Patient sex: F
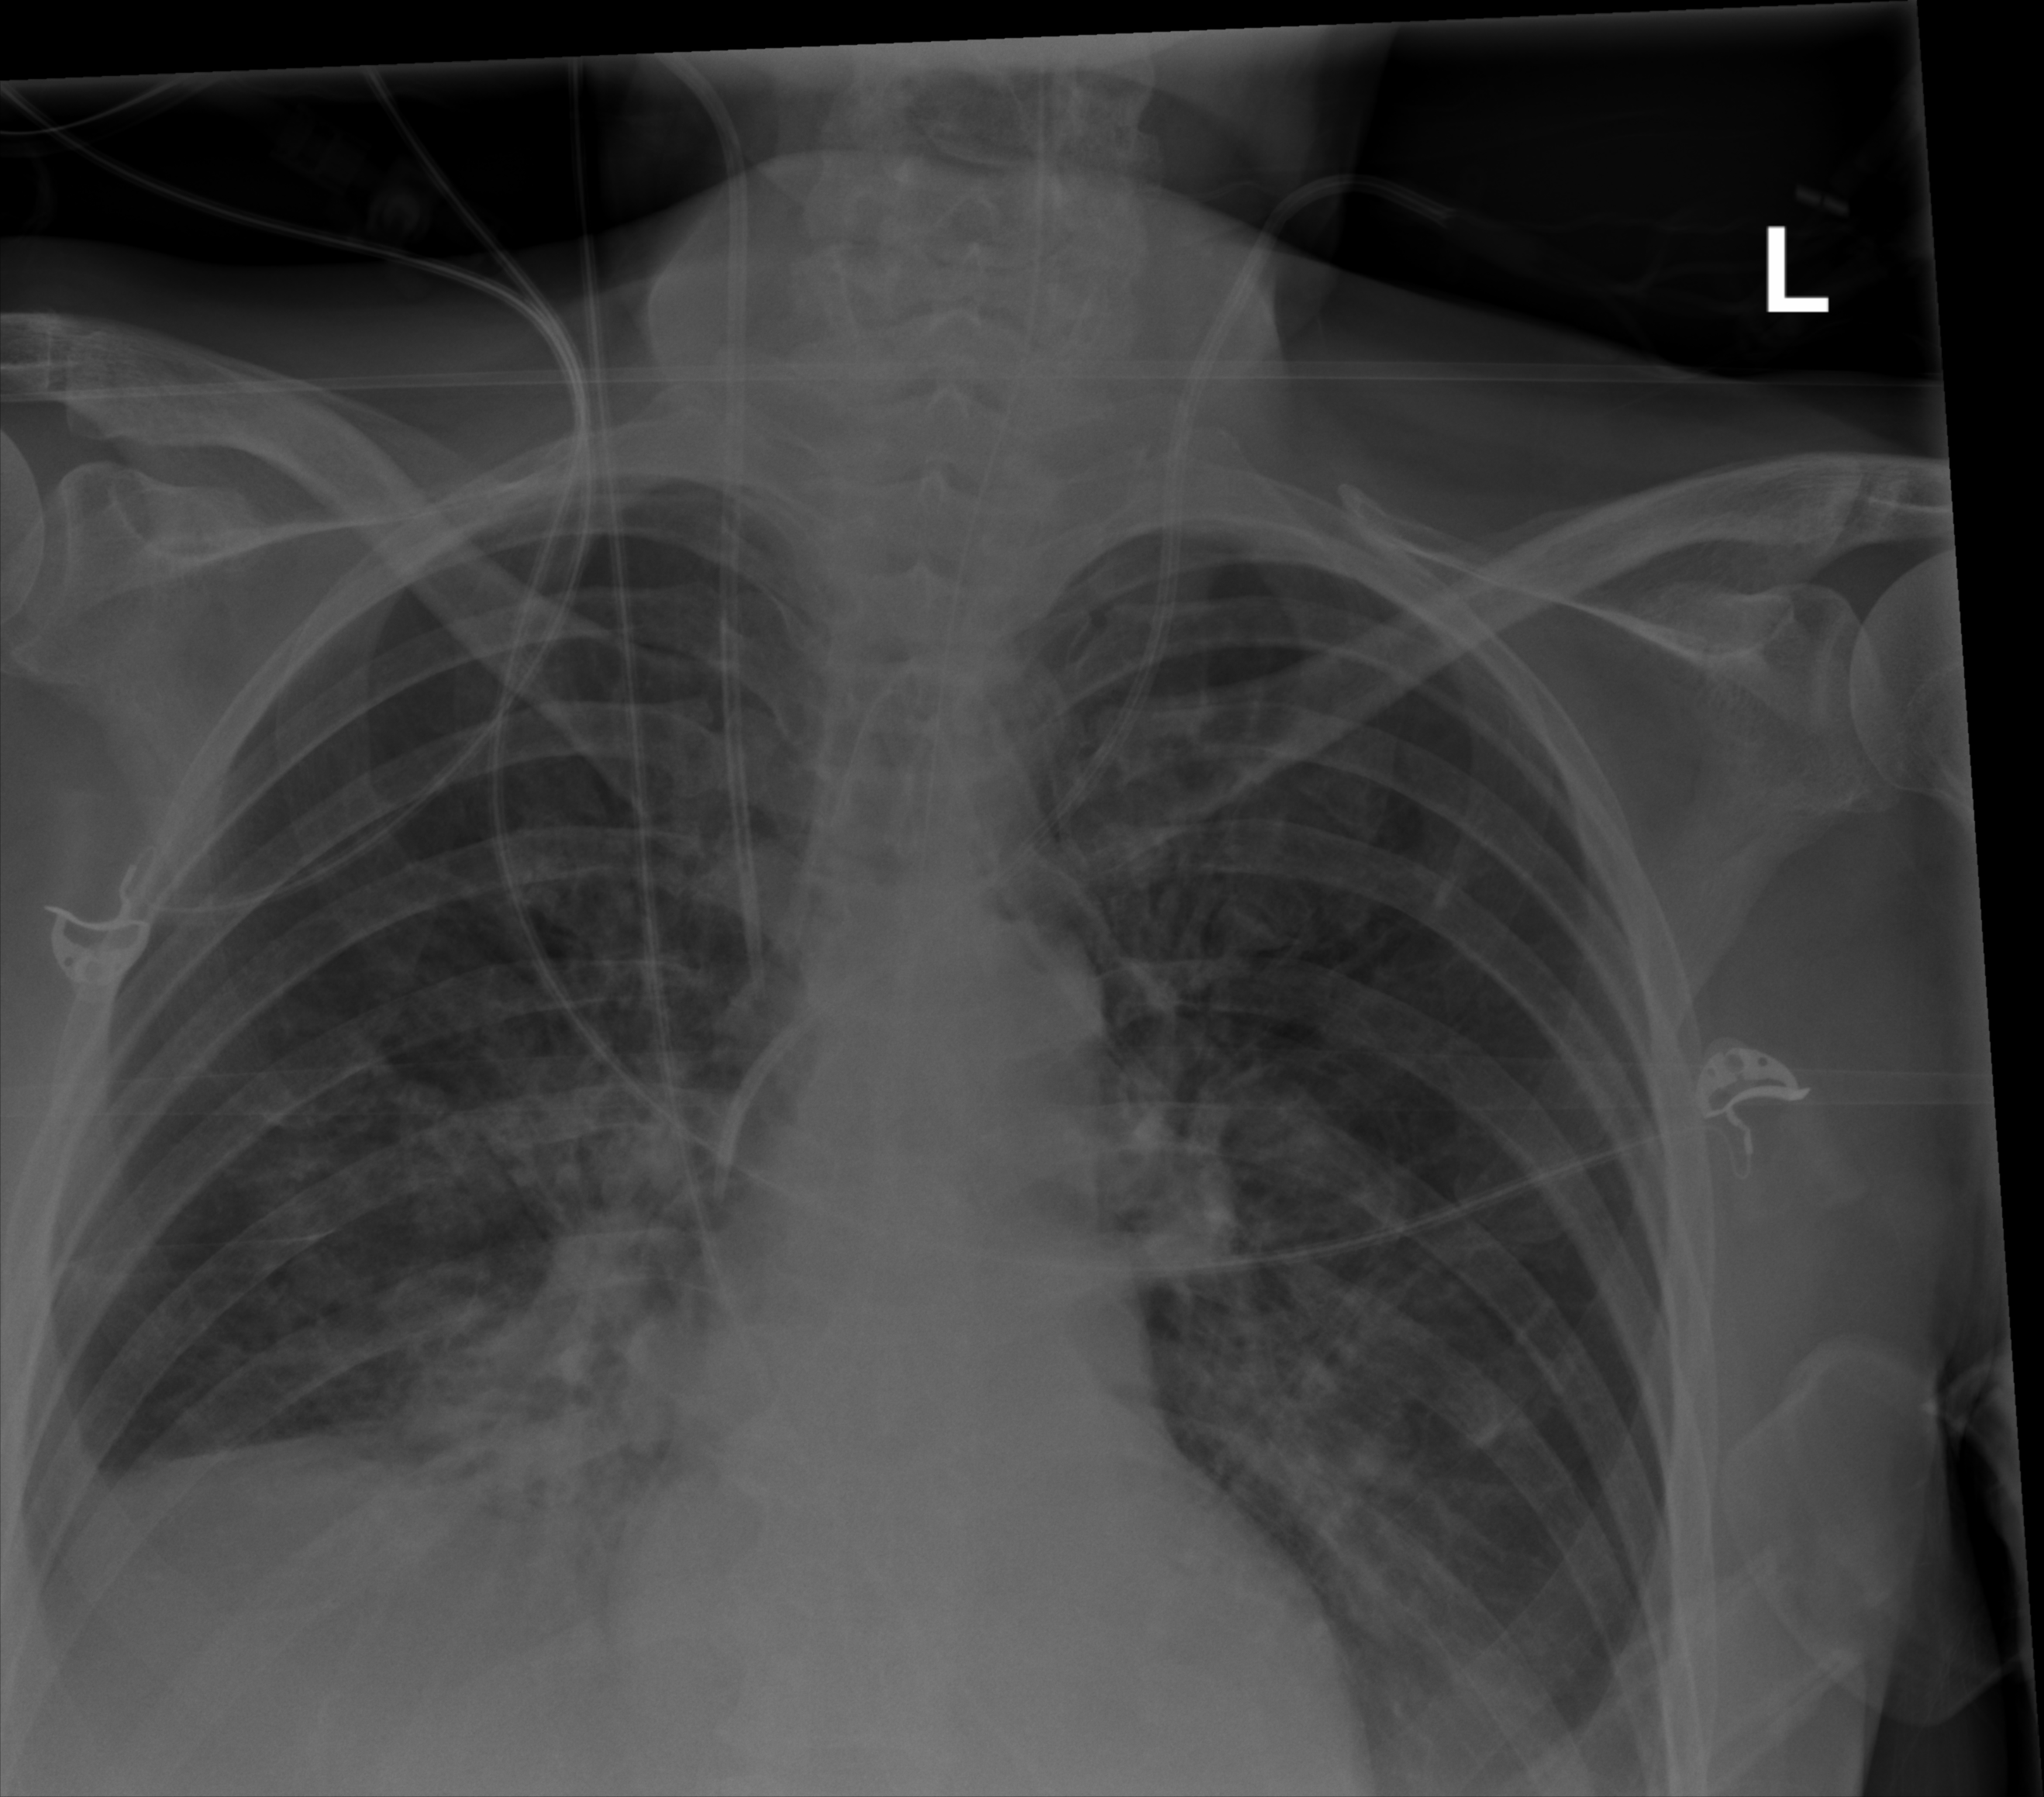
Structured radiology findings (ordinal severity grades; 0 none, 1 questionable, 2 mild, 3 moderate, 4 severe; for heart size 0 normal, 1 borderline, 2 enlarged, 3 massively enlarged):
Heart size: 0
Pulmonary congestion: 0
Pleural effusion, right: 2
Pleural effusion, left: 2
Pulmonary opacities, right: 2
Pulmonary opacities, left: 0
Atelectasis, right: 2
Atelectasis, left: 2